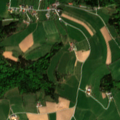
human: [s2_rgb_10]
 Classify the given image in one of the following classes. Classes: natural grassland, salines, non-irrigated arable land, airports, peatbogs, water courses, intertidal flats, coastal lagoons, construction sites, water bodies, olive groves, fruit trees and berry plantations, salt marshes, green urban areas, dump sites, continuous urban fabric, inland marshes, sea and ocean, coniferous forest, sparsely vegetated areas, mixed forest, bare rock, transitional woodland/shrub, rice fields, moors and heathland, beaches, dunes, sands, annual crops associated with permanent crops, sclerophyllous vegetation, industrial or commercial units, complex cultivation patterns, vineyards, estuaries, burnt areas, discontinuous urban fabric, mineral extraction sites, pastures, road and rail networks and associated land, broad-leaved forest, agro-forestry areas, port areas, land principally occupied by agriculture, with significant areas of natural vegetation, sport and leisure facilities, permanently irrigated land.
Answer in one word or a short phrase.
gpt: non-irrigated arable land, mixed forest